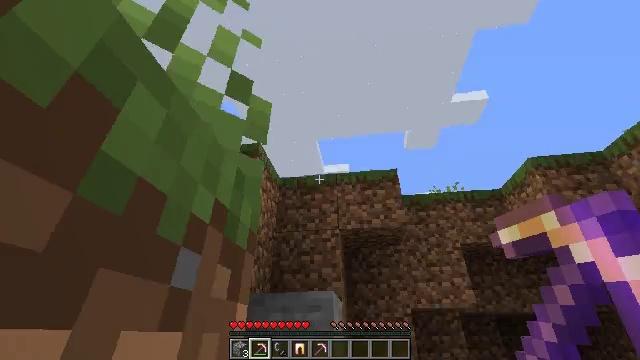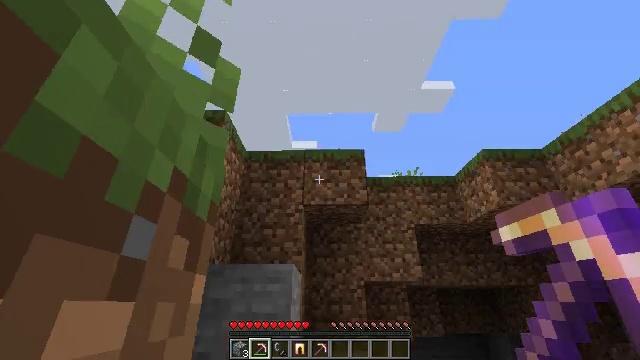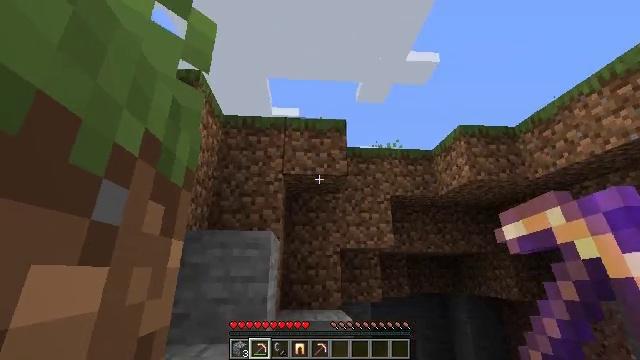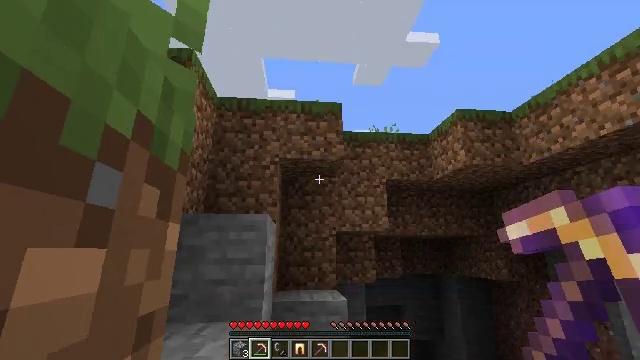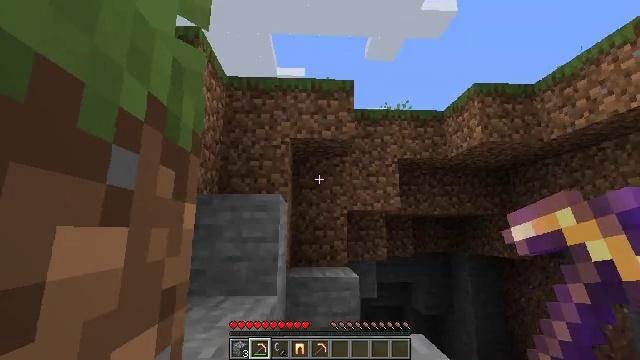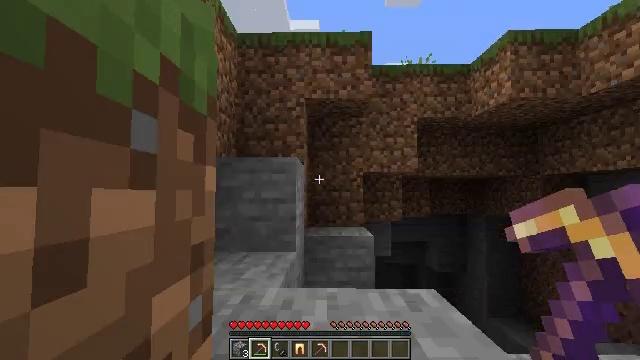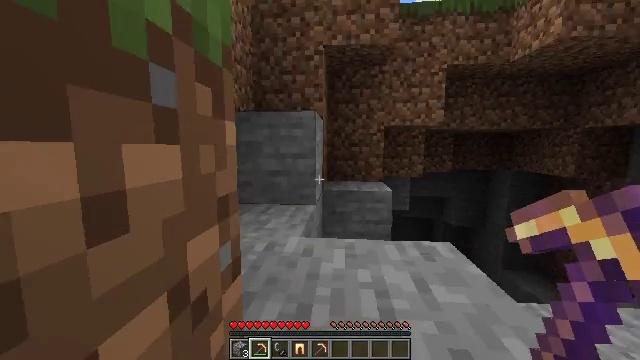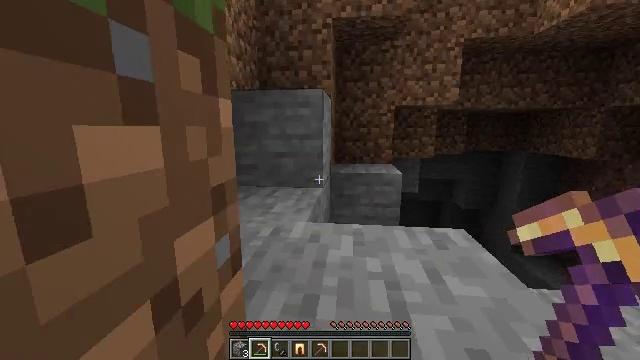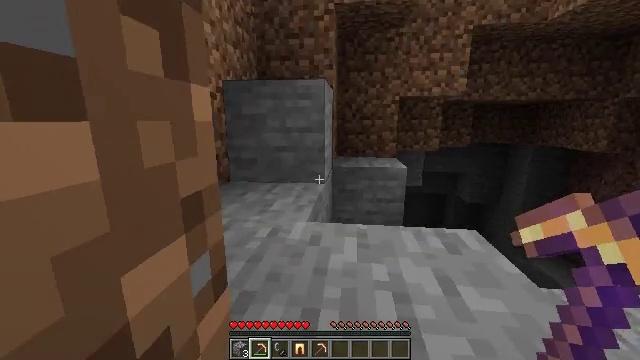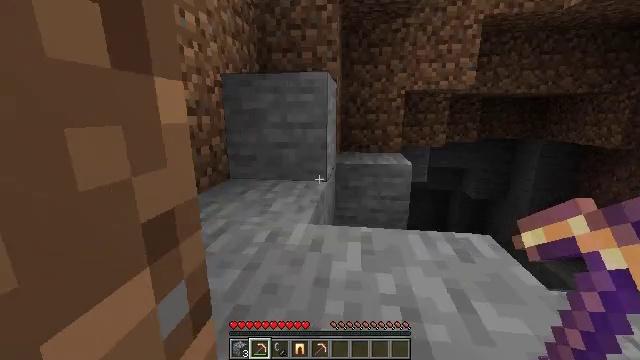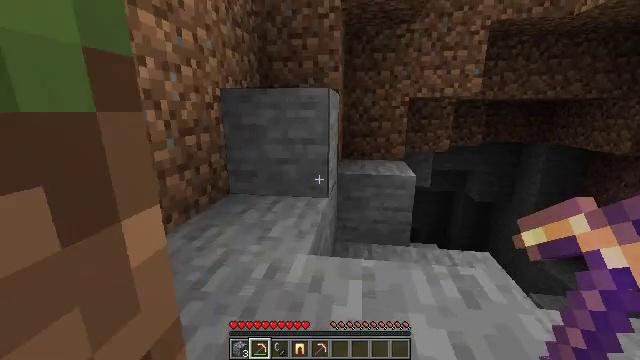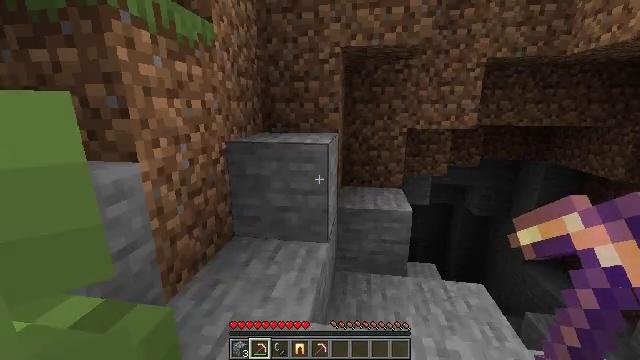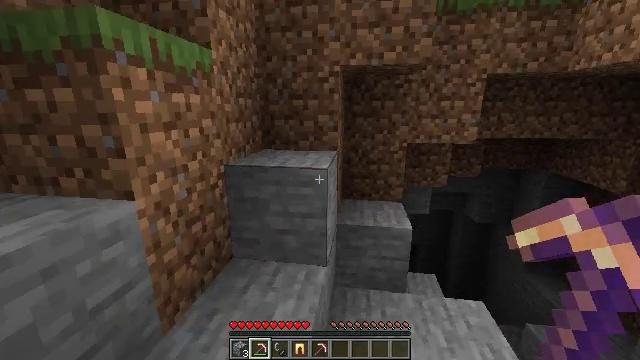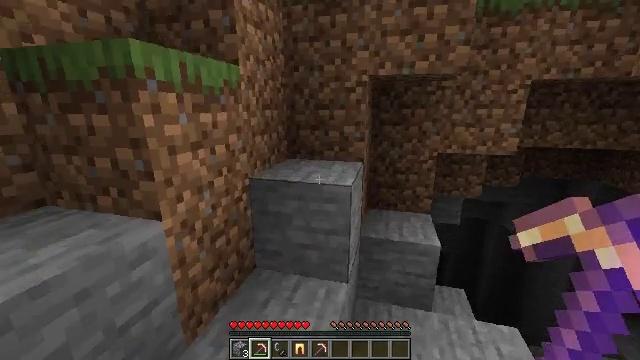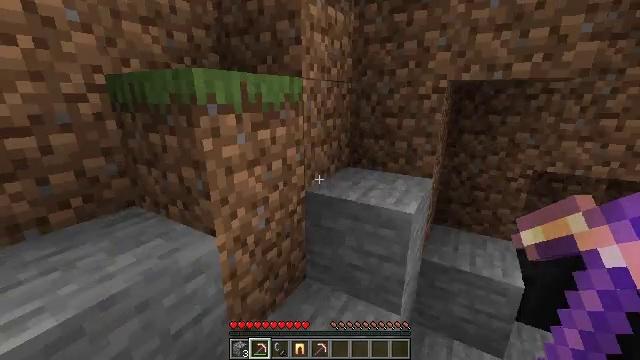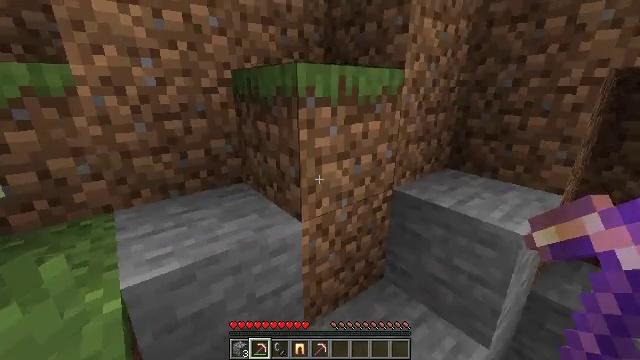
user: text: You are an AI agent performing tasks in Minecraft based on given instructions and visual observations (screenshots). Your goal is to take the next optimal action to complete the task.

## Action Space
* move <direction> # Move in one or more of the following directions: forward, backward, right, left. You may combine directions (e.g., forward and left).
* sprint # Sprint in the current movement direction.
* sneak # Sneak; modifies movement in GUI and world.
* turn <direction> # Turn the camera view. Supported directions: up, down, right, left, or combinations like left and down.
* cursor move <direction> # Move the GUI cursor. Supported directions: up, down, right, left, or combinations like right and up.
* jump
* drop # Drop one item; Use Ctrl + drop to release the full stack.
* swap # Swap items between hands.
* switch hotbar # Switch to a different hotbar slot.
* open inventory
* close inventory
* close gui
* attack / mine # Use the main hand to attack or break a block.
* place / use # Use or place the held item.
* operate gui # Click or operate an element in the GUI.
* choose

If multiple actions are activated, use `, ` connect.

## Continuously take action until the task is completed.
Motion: motion action
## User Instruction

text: Gather oak leaves by attacking.
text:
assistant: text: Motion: turn right and down
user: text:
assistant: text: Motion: turn right and down
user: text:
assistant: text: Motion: turn down
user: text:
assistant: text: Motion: turn left and down
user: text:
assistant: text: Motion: turn left and down
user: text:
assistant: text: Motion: turn left and down
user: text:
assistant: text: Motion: move forward, turn left and down
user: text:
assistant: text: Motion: move forward, turn down
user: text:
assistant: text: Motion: move forward, turn down
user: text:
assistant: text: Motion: move forward, jump
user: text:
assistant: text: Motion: move forward, jump
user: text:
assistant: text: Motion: move forward, jump
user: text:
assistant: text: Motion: move forward, turn left, jump
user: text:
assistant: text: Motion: move forward, turn left and down
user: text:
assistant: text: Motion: turn left and down
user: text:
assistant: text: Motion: turn left
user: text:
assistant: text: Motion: turn left
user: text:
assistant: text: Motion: turn left
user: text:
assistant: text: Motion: no_op
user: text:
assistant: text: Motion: turn left
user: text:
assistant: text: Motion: turn left
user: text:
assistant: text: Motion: move forward, turn left
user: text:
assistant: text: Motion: move forward, turn left, jump
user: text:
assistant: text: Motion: move forward, turn left, jump
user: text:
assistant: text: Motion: move forward, turn left, jump
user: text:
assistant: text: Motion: move forward, turn left, jump
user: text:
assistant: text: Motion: move forward, turn left, jump
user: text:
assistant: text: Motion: move forward, turn left, jump
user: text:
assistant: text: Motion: move forward, turn left, jump
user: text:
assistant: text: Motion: move forward, turn left, jump